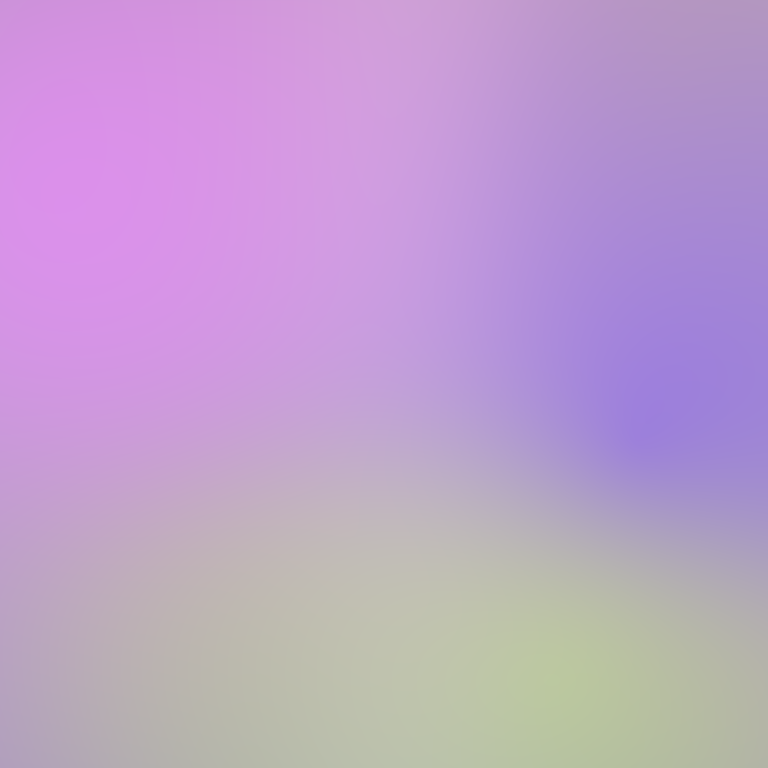
Abstract light effect, smooth gradient from soft pink to gentle purple, calm atmosphere, diffuse glow, no room, no furniture, no objects.